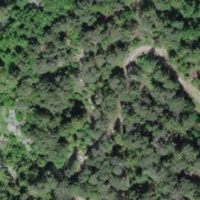
EUNIS habitat code: 43
Species observed at this site:
Cephalanthera longifolia